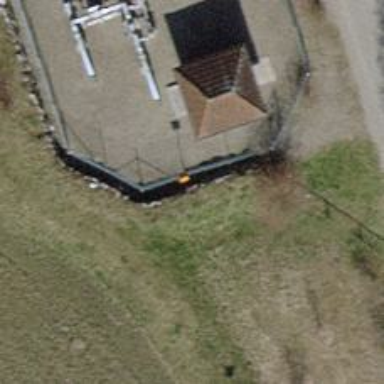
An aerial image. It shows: Pipeline marker.